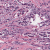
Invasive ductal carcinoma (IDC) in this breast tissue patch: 1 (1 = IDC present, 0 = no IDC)